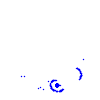
Particle: pion